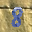
Label: 8